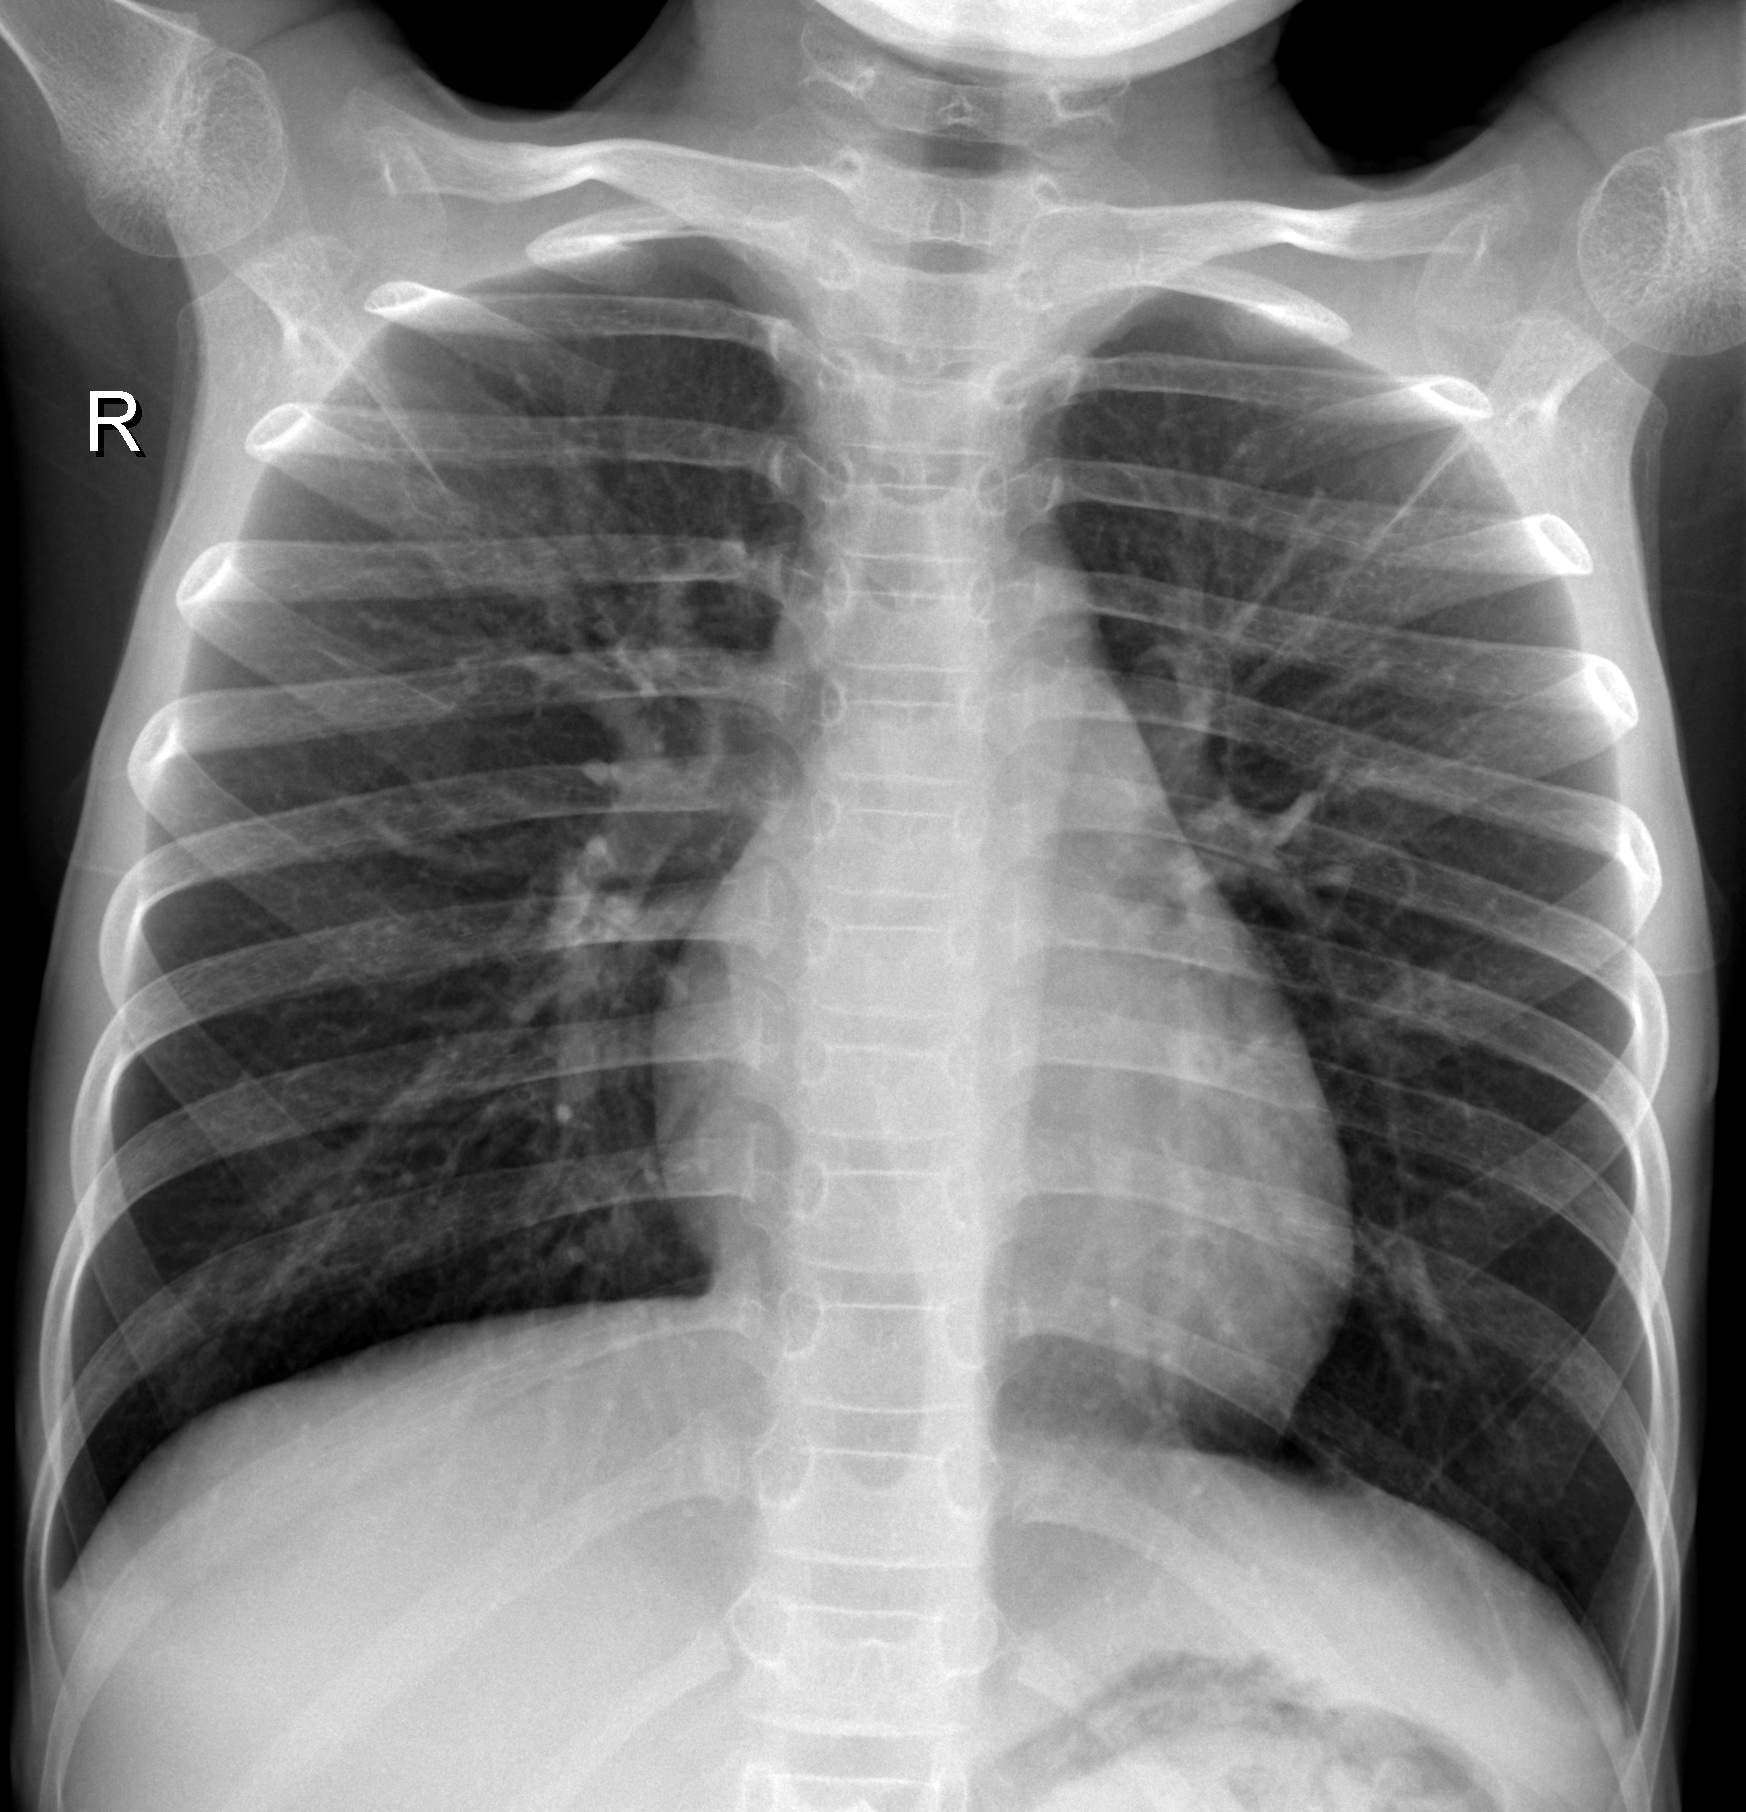
Diagnosis: NORMAL